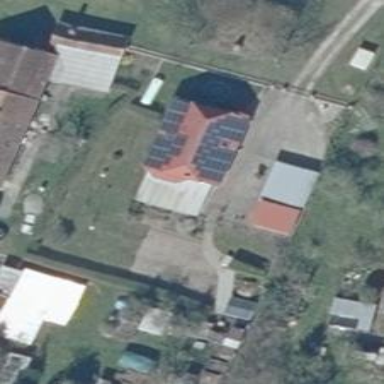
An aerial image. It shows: Small solar photovoltaic panel generator installed on roof.